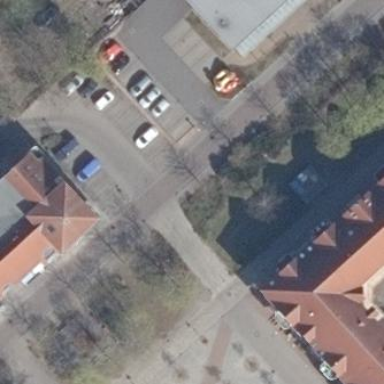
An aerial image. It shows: Parking area with paving stones surface.